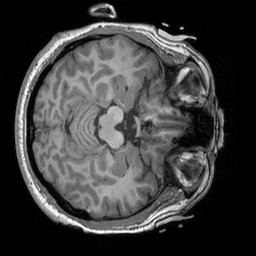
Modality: T1w
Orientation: axial
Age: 45
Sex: male
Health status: healthy
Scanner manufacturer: siemens
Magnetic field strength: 3 T
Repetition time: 2.3 s
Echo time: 0.00303 s